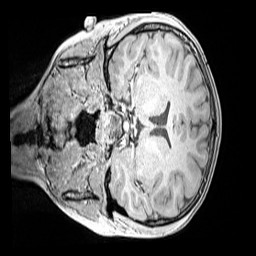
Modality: MP2RAGE
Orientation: coronal
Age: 11
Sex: male
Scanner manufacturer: siemens
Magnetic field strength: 3 T
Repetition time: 4 s
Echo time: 0.00299 s